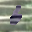
Label: 6